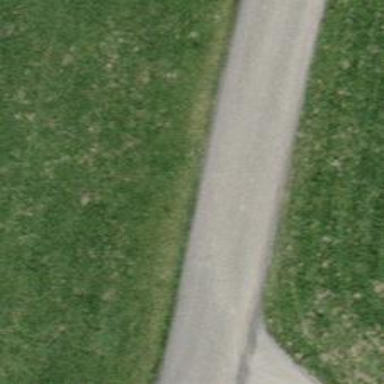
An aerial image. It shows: Unclassified road.